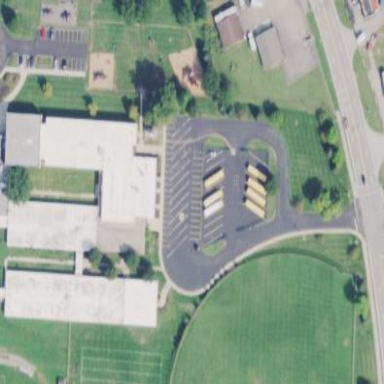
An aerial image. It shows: School building.